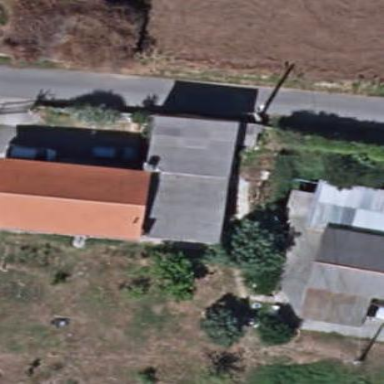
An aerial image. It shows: Garage.